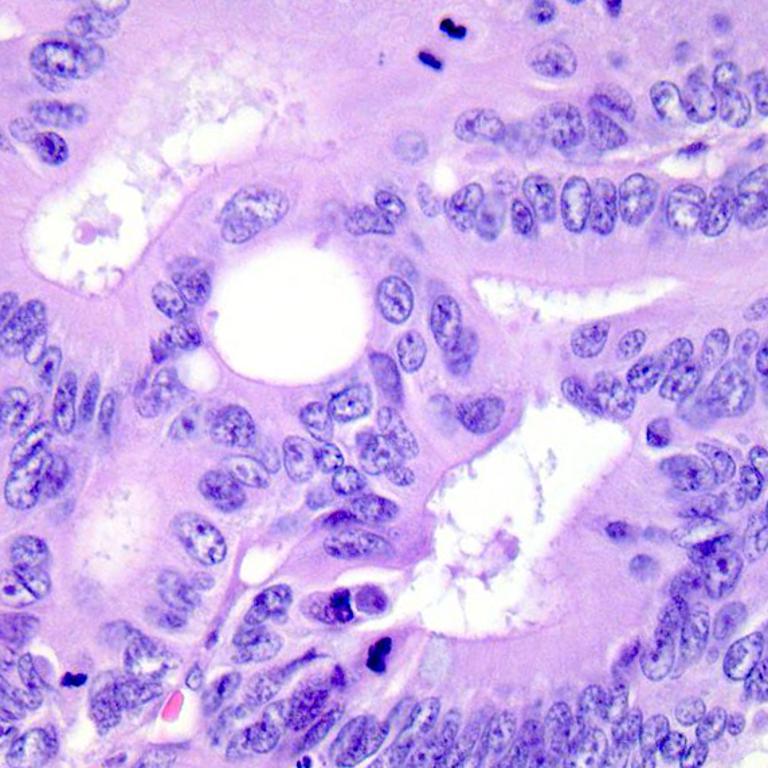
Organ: colon
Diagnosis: adenocarcinomas